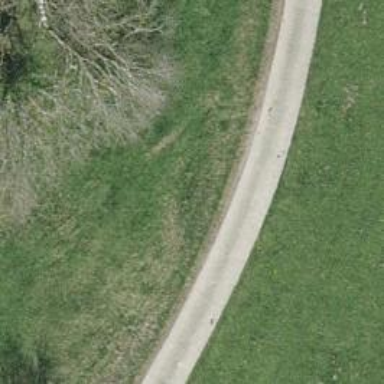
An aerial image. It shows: Unclassified road with grade 1 track type.